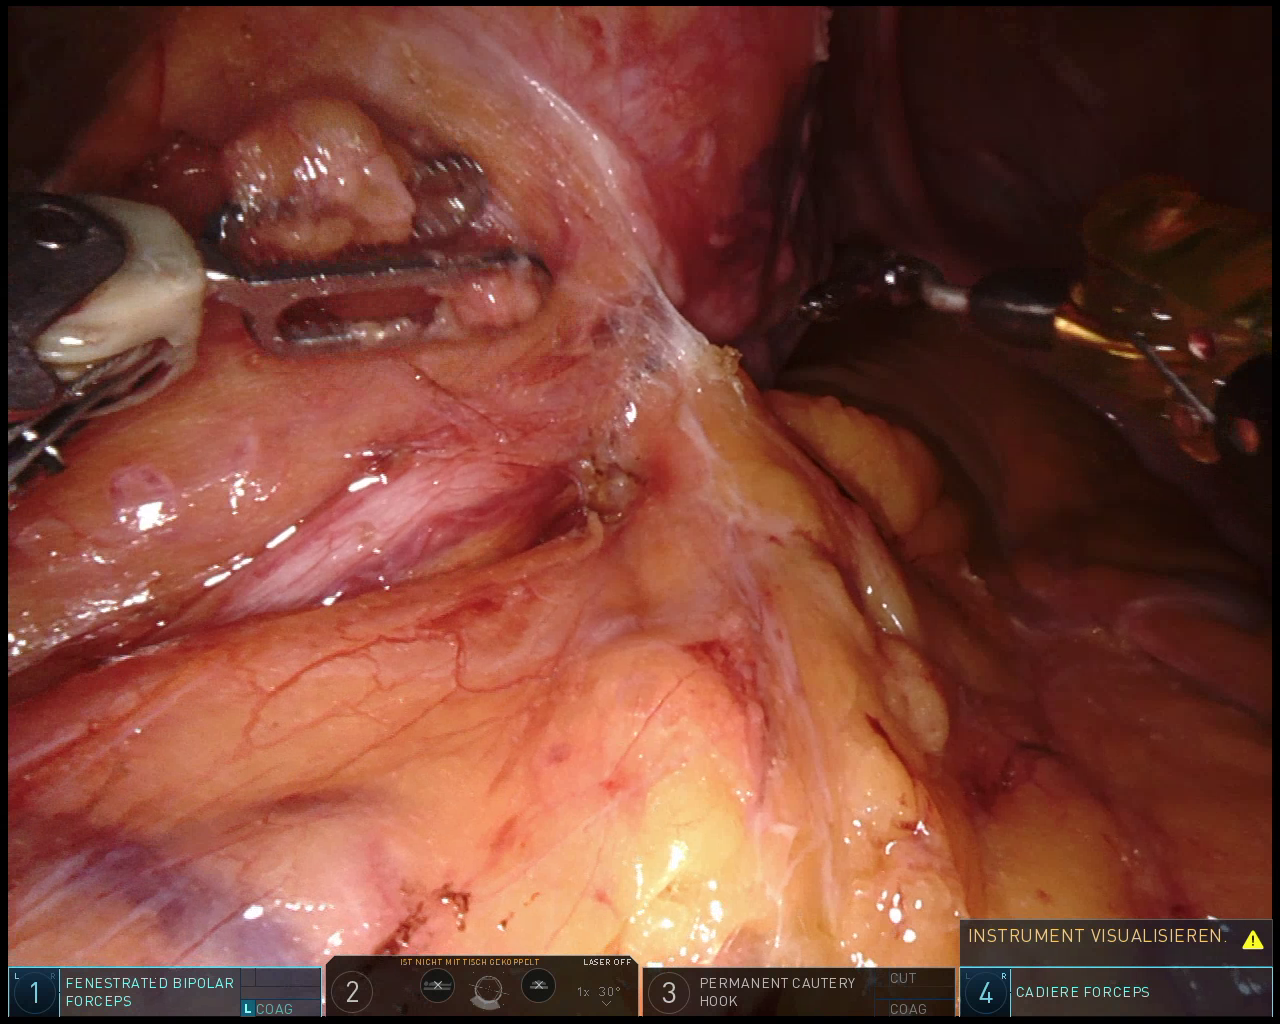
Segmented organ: ureter
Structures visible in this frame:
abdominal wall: no
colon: no
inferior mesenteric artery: no
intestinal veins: no
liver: no
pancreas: no
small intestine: no
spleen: no
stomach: no
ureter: yes
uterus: yes
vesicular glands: no